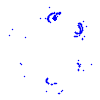
Particle: pion